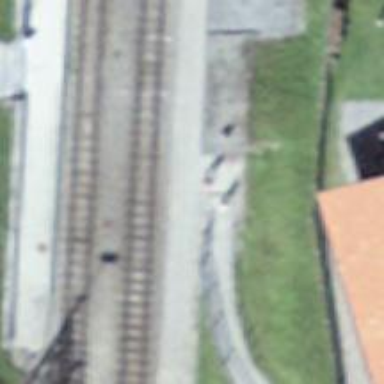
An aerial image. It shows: Public transport stop position.